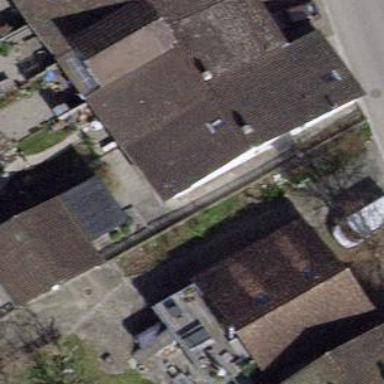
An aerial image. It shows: Shed.